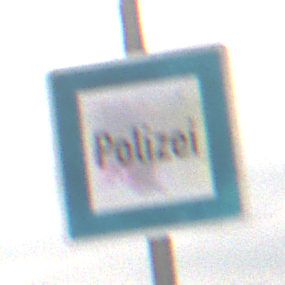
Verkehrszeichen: Polizei
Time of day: MorningAfternoon
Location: Outdoor (Nature)
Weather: Overcast
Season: NotSpecified
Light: Natural